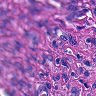
Metastatic tissue present: yes